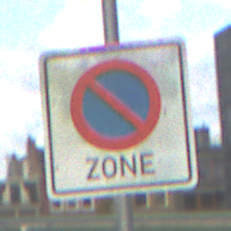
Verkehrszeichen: BeginnEingeschraenktesHalteverbotZone
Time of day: MorningAfternoon
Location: Outdoor (Suburban)
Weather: PartlyCloudy
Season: NotSpecified
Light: Natural